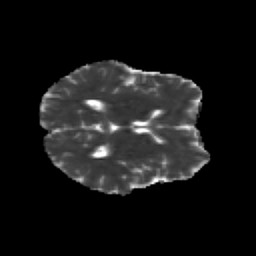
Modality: MD
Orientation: axial
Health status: healthy
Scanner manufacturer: siemens
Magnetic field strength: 3 T
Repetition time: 10 s
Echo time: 0.092 s